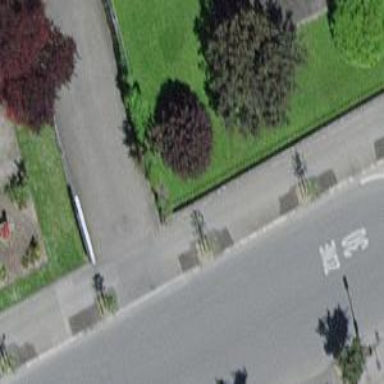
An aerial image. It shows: Street tree with broadleaved leaves.